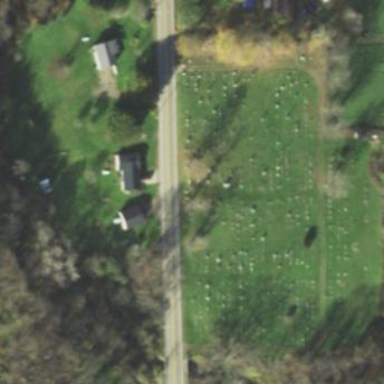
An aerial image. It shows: Cemetery.